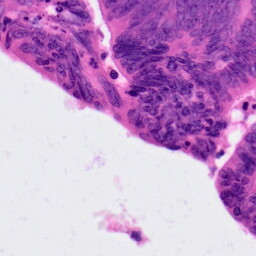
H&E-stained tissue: Colon